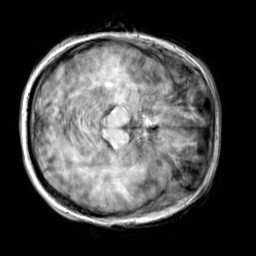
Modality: T1w
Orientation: axial
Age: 21
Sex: female
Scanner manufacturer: siemens
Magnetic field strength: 3 T
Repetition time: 2.3 s
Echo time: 0.00303 s